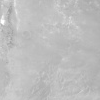
Atmospheric dust classification: not_dusty